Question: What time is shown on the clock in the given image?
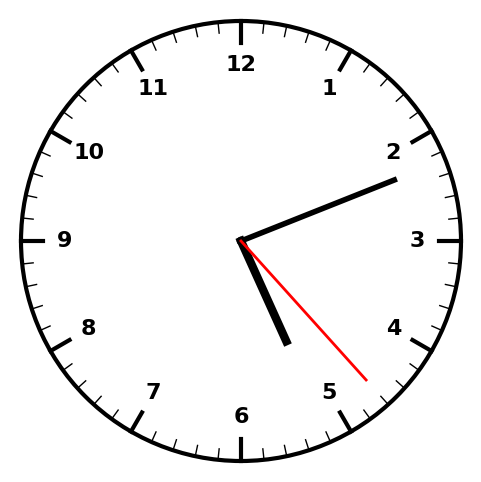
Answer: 05:11:23